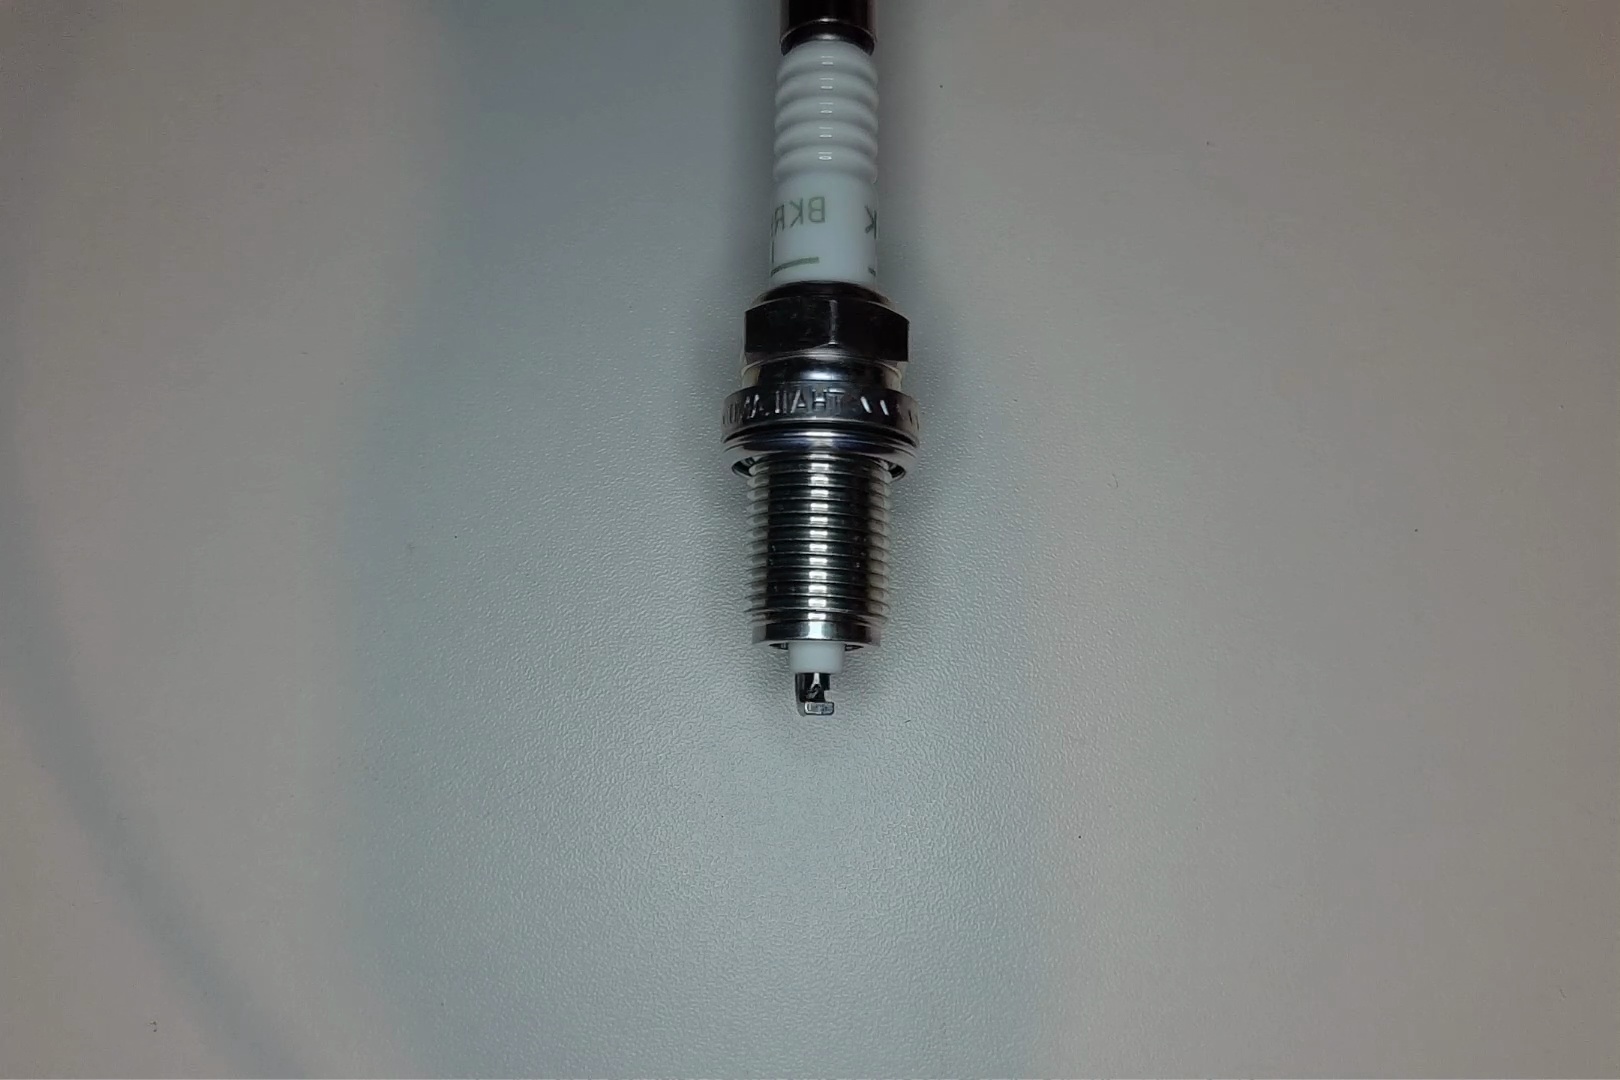
Label: no anomaly